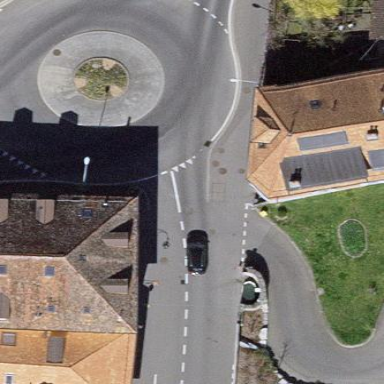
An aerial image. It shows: Secondary road made of asphalt leading to roundabout.